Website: macys
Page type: delivery-shipping
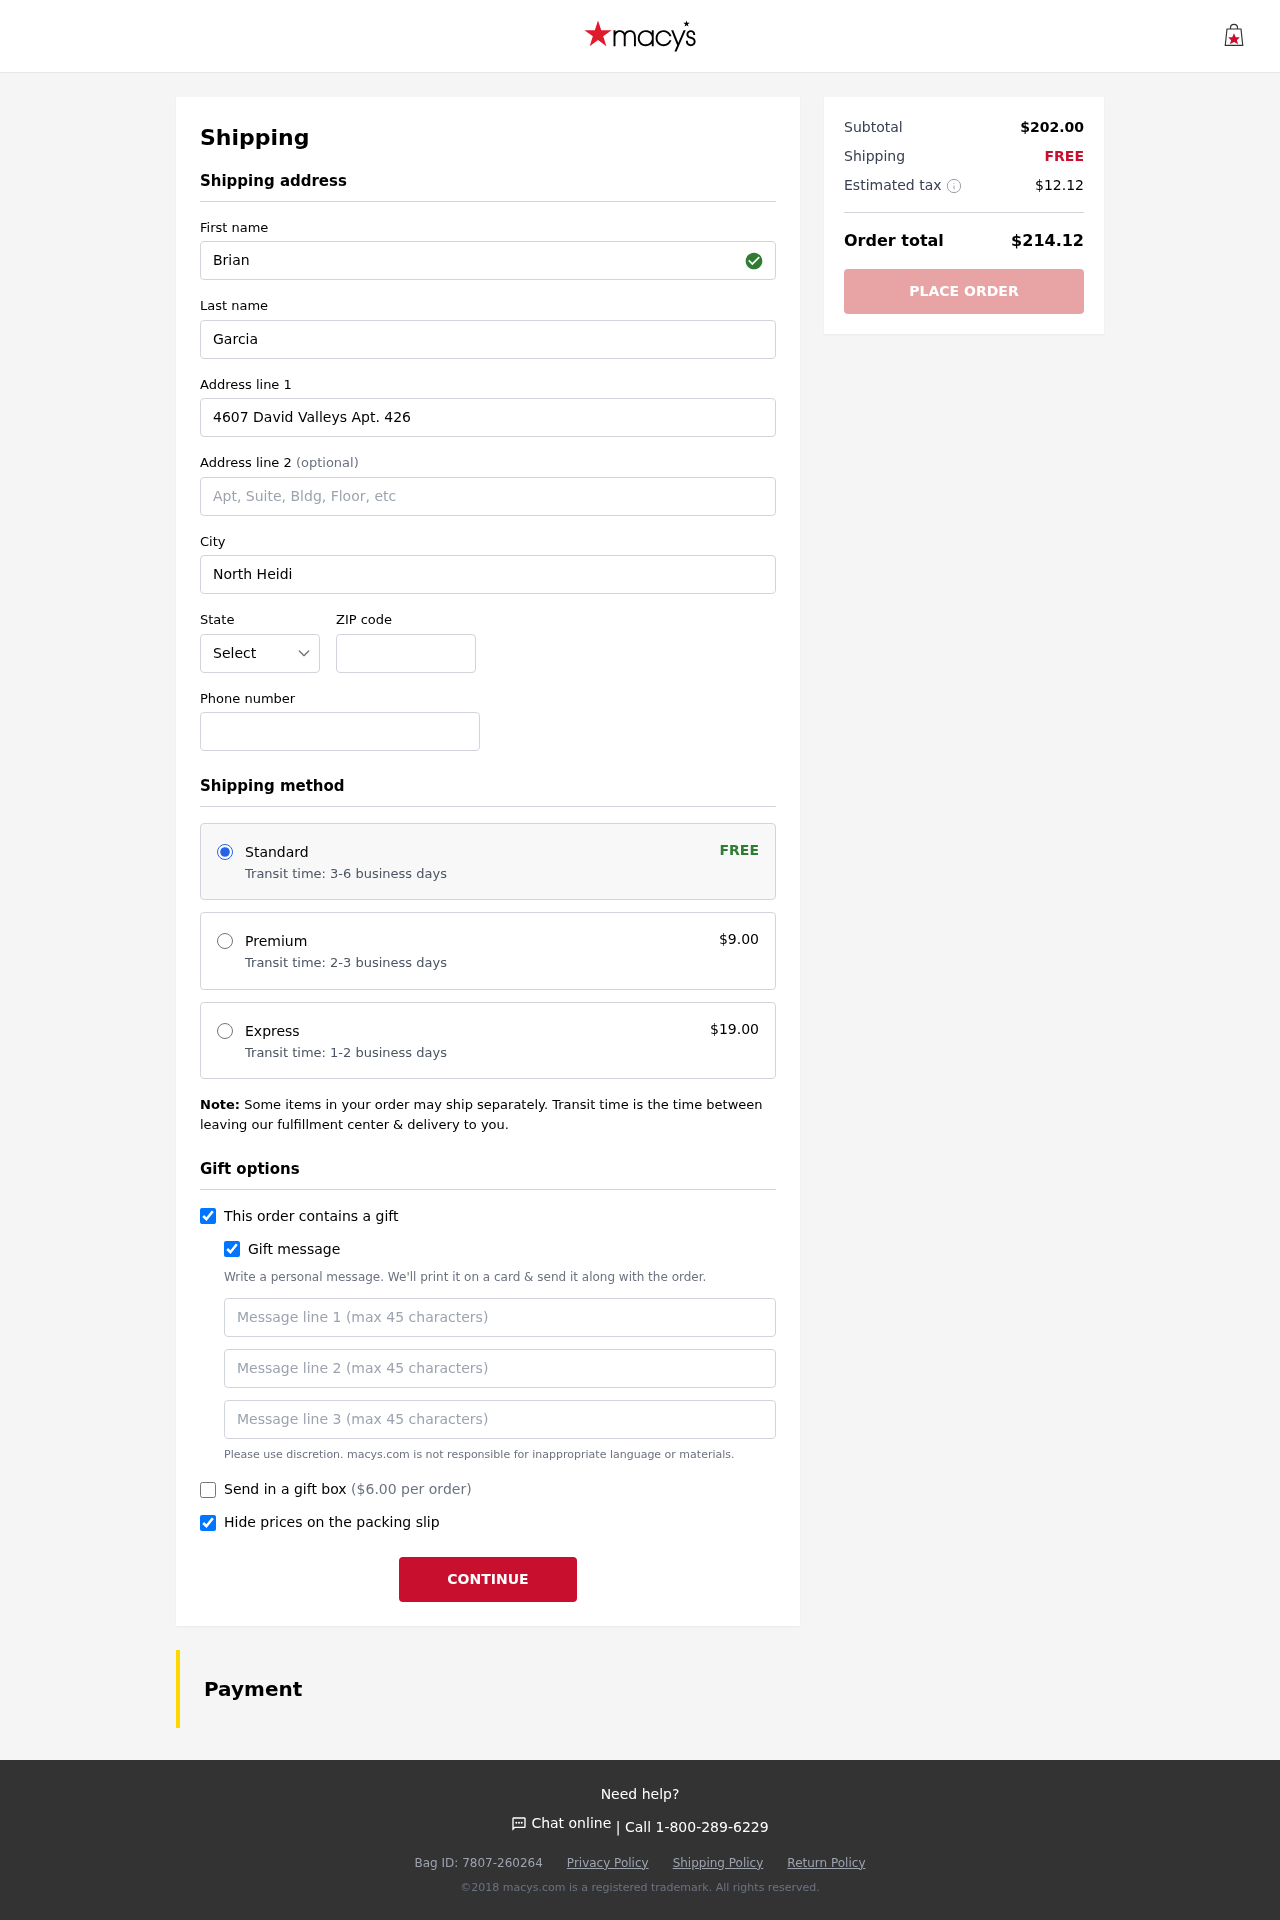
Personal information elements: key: PII_STATE_ABBR
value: MO
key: PII_FIRSTNAME
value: Brian
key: PII_LASTNAME
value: Garcia
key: PII_STREET
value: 4607 David Valleys Apt. 426
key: PII_CITY
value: North Heidi
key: PII_POSTCODE
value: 07692
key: PII_PHONE
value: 3425612620
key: PII_GIFT_MESSAGE
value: Hey April, I saw these ankle boots and instantly thought of you—they're totally your style! I hope they add a little extra flair to your days. Enjoy every step!  Brian
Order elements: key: ORDER_SHIPPING_STANDARD
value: Transit time: 3-6 business days
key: ORDER_SHIPPING_COST
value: FREE
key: ORDER_SHIPPING_PREMIUM
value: Transit time: 2-3 business days
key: ORDER_SHIPPING_PREMIUM_PRICE
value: $9.00
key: ORDER_SHIPPING_EXPRESS
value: Transit time: 1-2 business days
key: ORDER_SHIPPING_EXPRESS_PRICE
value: $19.00
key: ORDER_GIFT_BOX_PRICE
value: ($6.00 per order)
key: ORDER_SUBTOTAL
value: $202.00
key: ORDER_SHIPPING_COST2
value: FREE
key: ORDER_TAX
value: $12.12
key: ORDER_TOTAL
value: $214.12